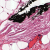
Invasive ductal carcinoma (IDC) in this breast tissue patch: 0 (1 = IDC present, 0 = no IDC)